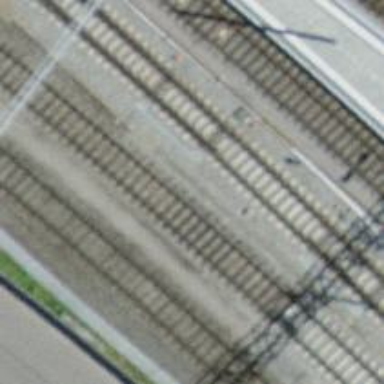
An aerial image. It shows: Railway switch.